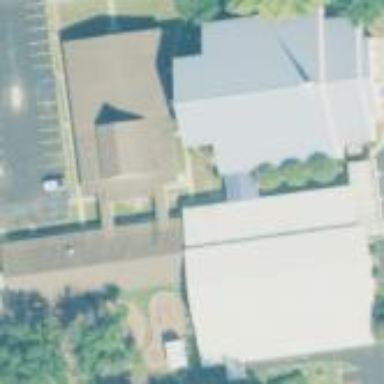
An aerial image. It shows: Building that is place of worship.